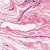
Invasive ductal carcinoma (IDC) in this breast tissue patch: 0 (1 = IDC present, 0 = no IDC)